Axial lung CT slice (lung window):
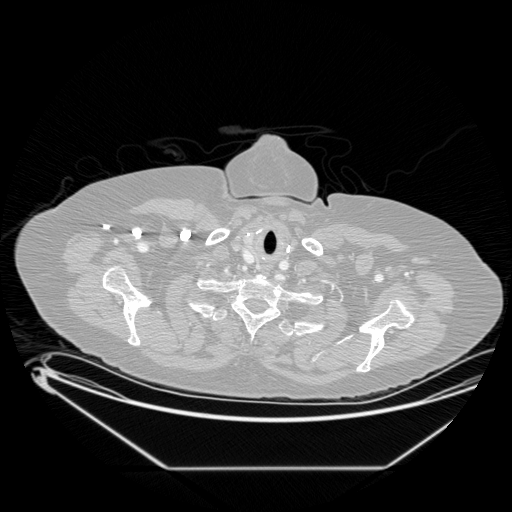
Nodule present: no